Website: lowes
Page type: billing-address
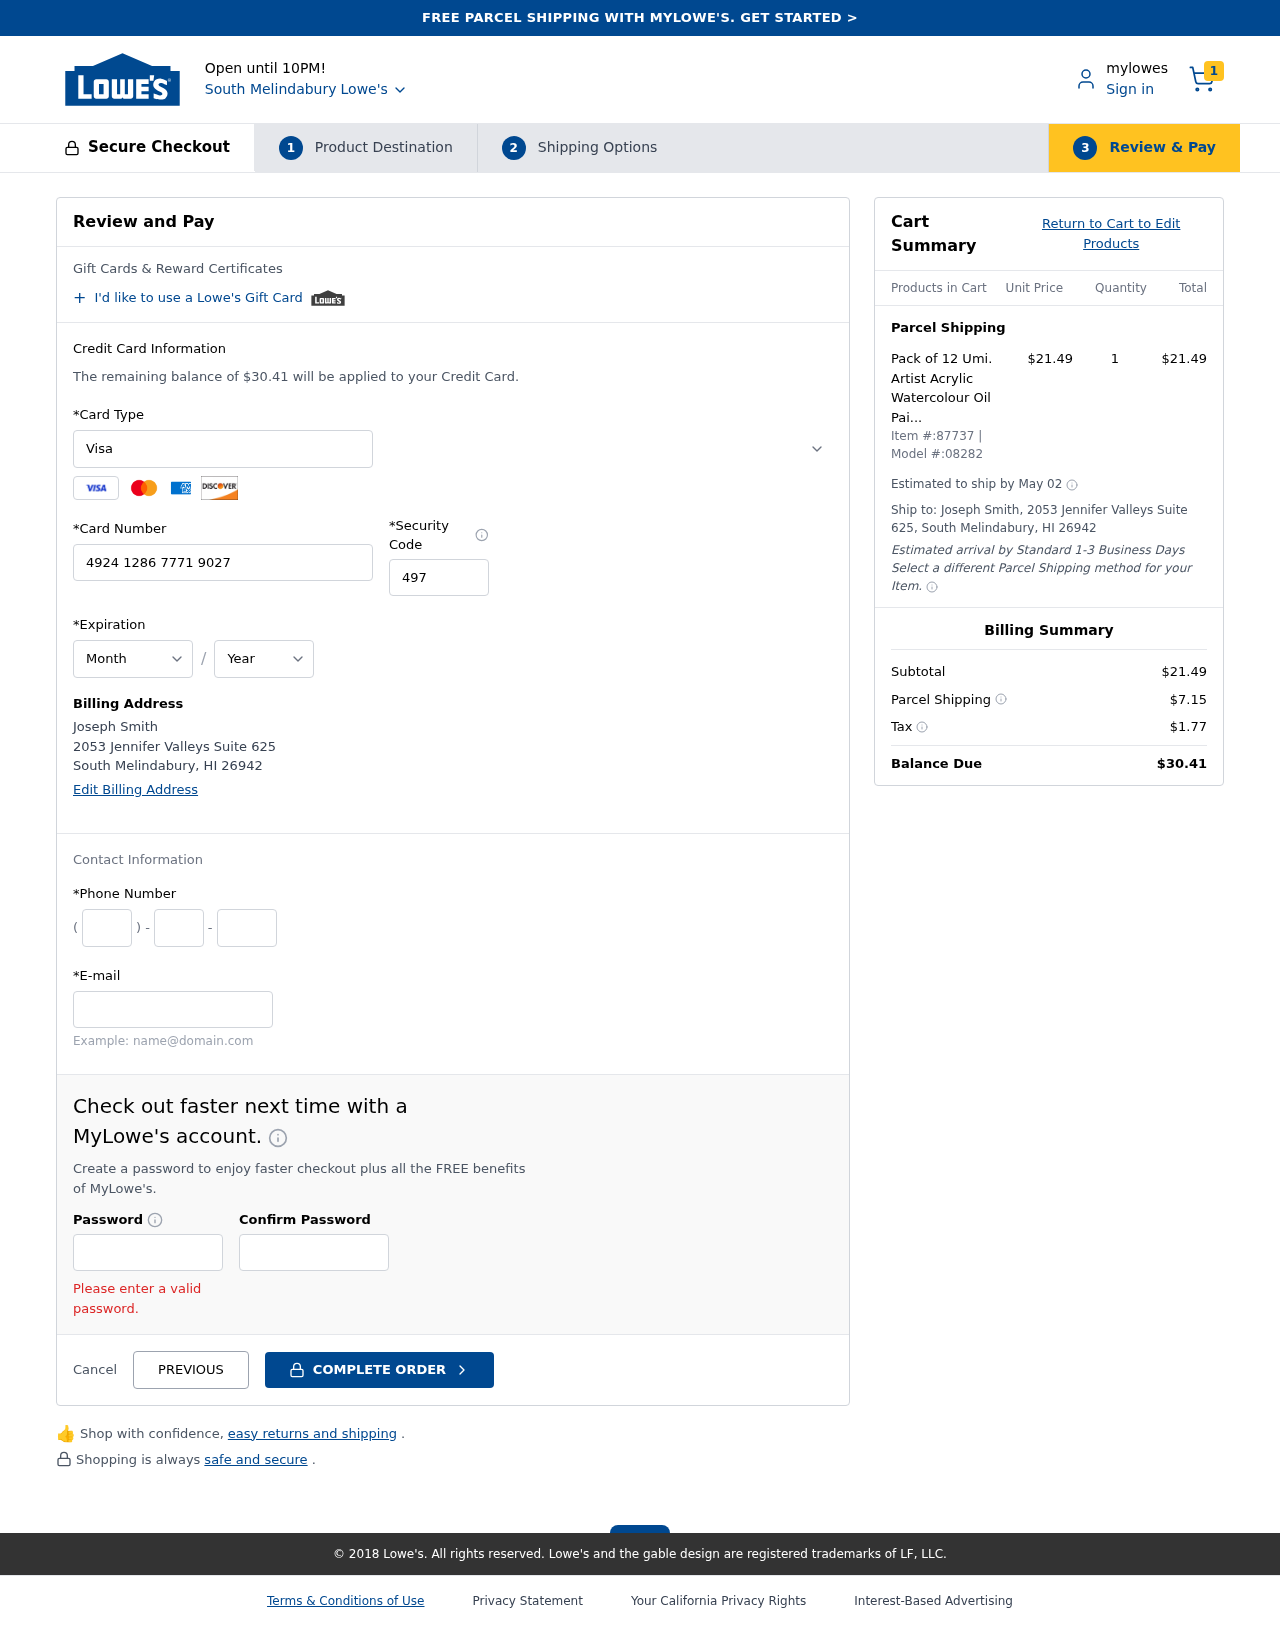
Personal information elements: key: PII_CARD_CVV
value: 497
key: PII_CARD_EXPIRY_MONTH
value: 07
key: PII_CARD_EXPIRY_YEAR
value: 29
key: PII_CARD_NUMBER
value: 4924 1286 7771 9027
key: PII_CARD_TYPE
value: Visa
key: PII_CITY
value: South Melindabury
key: PII_CITY_STATE_ZIP
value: South Melindabury, HI 26942
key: PII_EMAIL
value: jsmith@gmail.com
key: PII_FULLNAME
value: Joseph Smith
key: PII_PHONE_AREA
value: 587
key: PII_PHONE_PREFIX
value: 318
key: PII_PHONE_SUFFIX
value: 4501
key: PII_STREET
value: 2053 Jennifer Valleys Suite 625
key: PII_FULLNAME2
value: Joseph Smith
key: PII_STREET2
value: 2053 Jennifer Valleys Suite 625
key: PII_CITY_STATE_ZIP2
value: South Melindabury, HI 26942
Product elements: key: PRODUCT1_NAME
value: Pack of 12 Umi. Artist Acrylic Watercolour Oil Painting Brush Set with Palette
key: PRODUCT1_PRICE
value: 21.49
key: PRODUCT1_QUANTITY
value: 1
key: PRODUCT_ITEM_NUMBER
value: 87737
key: PRODUCT_MODEL_NUMBER
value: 08282
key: PRODUCT1_LINE_TOTAL
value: $21.49
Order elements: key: ORDER_NUM_ITEMS
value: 1
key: ORDER_TOTAL
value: $30.41
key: ORDER_SHIPPING_DATE
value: May 02
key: ORDER_SUBTOTAL
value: $21.49
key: ORDER_SHIPPING_COST
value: $7.15
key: ORDER_TAX
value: $1.77